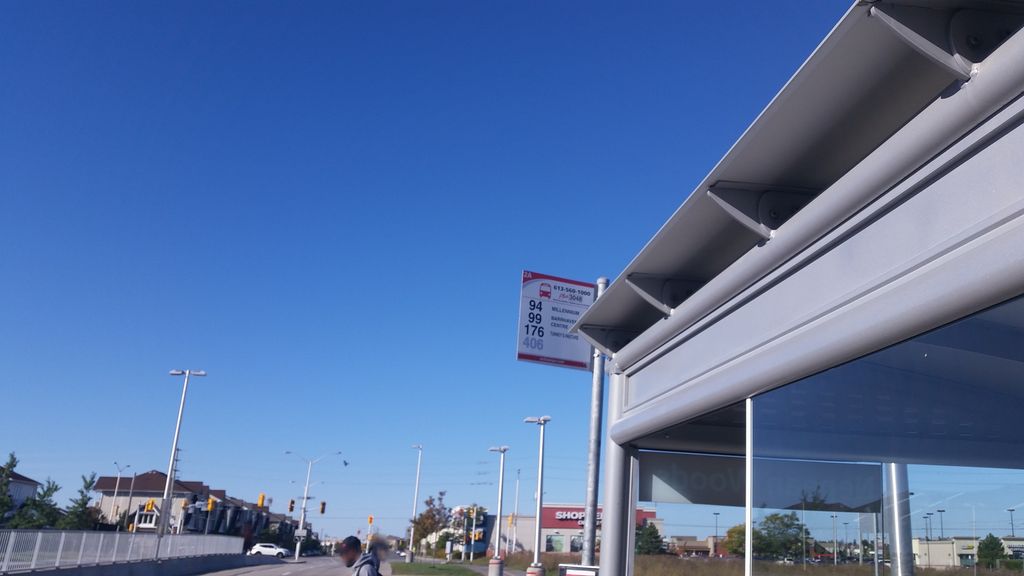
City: ottawa-gatineau